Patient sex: M
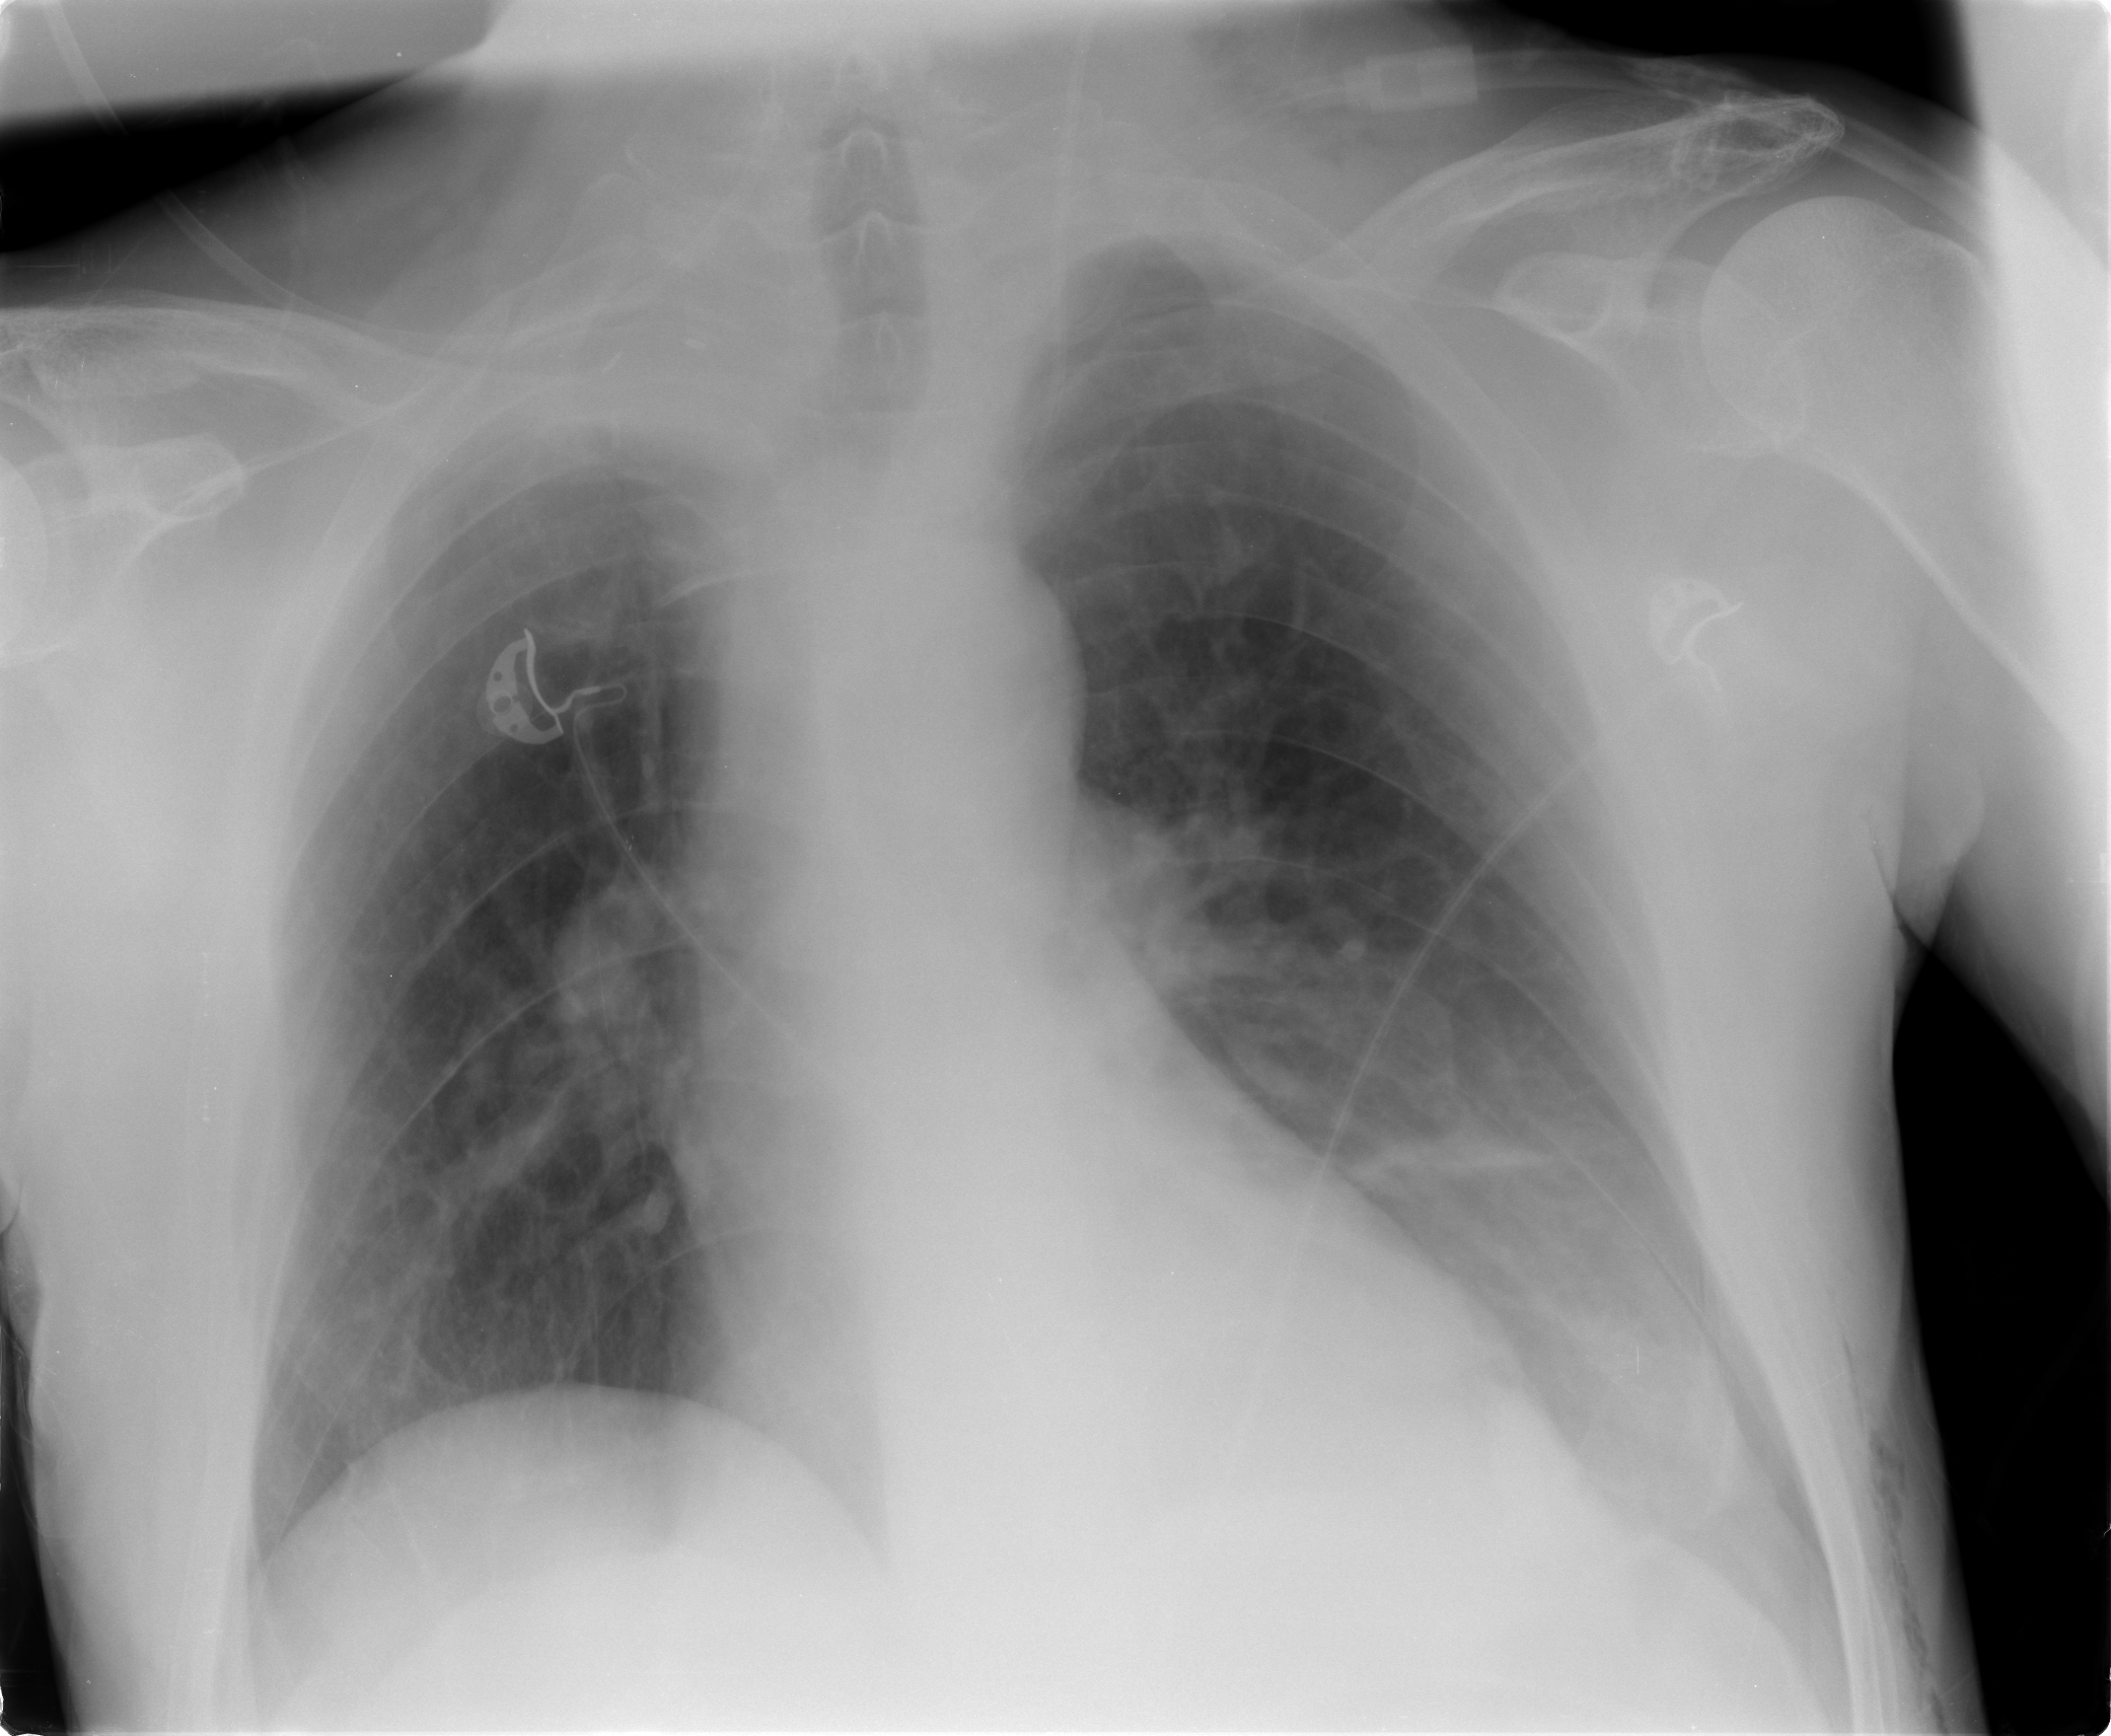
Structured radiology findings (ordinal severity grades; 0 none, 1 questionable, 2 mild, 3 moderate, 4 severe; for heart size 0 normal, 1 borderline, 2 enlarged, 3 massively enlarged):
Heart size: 0
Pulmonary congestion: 0
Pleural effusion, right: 0
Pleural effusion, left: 0
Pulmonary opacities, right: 2
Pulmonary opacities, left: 1
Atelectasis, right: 2
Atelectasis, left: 2